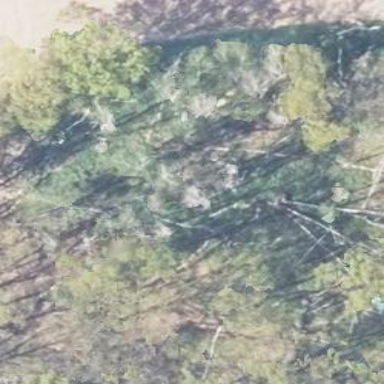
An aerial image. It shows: Forest area.